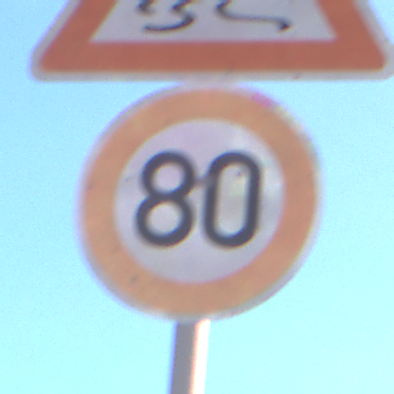
Verkehrszeichen: Geschwindigkeit80
Zusatzzeichen oben: SchleuderOderRutschgefahr
Umgebung: Outdoor, Suburban
Tageszeit: MorningAfternoon
Wetter: PartlyCloudy
Licht: Natural
Jahreszeit: NotSpecified
Kontrast: HighContrast